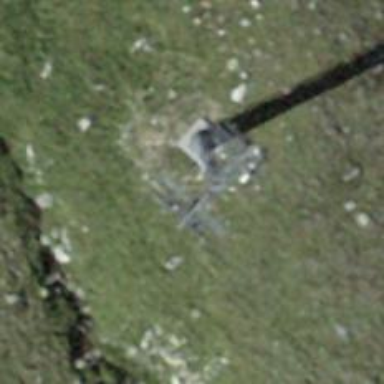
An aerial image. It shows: Pylon used for aerialway.